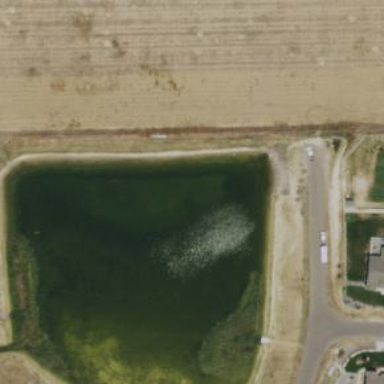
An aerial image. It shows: Stormwater basin filled with water.